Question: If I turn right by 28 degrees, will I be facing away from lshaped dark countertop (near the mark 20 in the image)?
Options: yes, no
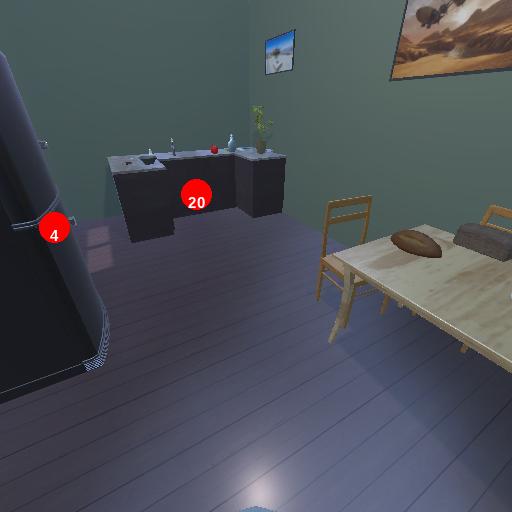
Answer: yes